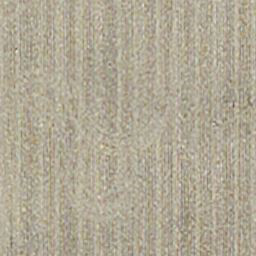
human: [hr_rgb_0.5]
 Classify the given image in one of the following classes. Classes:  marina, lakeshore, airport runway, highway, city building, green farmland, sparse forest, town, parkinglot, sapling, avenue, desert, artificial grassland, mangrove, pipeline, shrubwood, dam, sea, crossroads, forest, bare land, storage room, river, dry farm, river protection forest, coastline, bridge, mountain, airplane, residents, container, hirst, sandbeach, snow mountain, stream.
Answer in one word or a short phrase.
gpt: dry farm